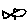
Label: fish